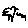
Label: bird